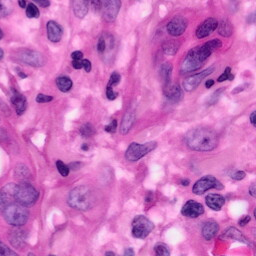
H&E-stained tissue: Pancreatic